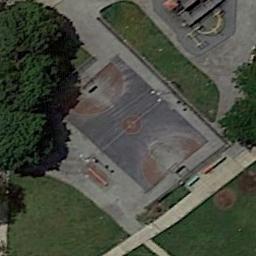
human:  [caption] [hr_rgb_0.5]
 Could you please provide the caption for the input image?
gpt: There is a basketball court in the middle of grass next to some trees .

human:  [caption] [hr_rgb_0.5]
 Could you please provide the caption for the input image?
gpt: The basketball court on the concrete floor are around the lawn and trees .

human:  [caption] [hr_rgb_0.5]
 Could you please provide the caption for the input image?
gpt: The grass is beside the basketball court .

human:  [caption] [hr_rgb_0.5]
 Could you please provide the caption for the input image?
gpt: A basketball court on the lawn and some recreational facilities beside .

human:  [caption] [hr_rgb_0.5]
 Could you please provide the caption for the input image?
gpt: There are two very small basketball courts in the middle of the picture .